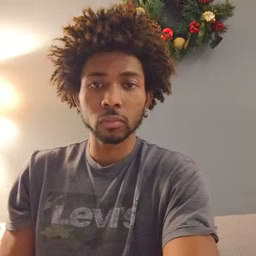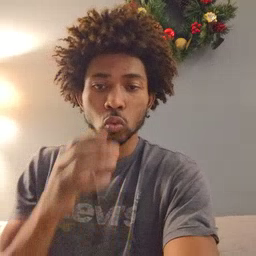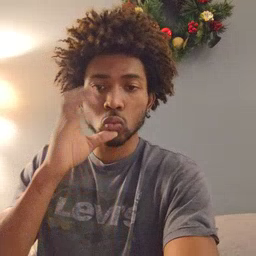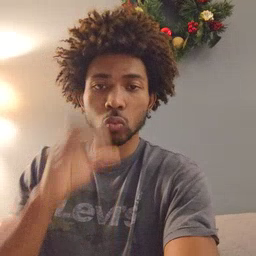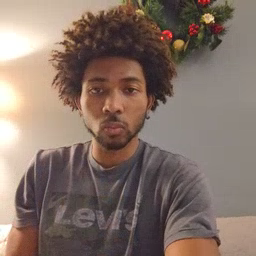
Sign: drink